Question: how can I rid off the '/ page' phrase in dropdown in Pagination in antd ?

regards
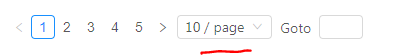
Answer: In '<Pagination/>' component, there is attribute called 'locale'.
As per antd implementation, Object called 'PaginationLocale' handles the Options data.
'''
export interface PaginationLocale {
// Options.jsx
items_per_page?: string;
jump_to?: string;
jump_to_confirm?: string;
page?: string;
// Pagination.jsx
prev_page?: string;
next_page?: string;
prev_5?: string;
next_5?: string;
prev_3?: string;
next_3?: string;
}
'''
To change the Lable of option values in the dropdown in Pagination we need to pass object for 'locale' attribute with updated details.
'''
// method to generate value for 'locale'
const getItemsPerPage = () => {
return {
items_per_page: "" // change this to empty string to remove '/ page'
};
};
<Pagination
showSizeChanger
onShowSizeChange={onShowSizeChange}
defaultCurrent={3}
total={500}
locale={getItemsPerPage()} // call 'getItemsPerPage' in render.
/>
'''
With this you can remove '/ page' phrase from dropdown.
Here is the <URL> with full demo.